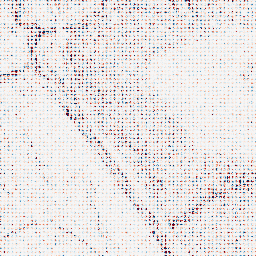
Category: wavelet
Decomposition family: wavelet_dwt
Decomposition parameters: wavelet: sym4
level: 1
Upsampling method: sinc_hamming
Upsampling parameters: scale: 8
kernel_size: 4
Upsampling scale: 8